Interaction volume radius: 10 \u00c5
Interaction volume height: 30 \u00c5
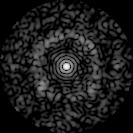
Disorder parameter: 0.764